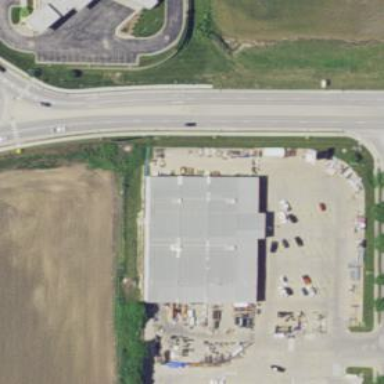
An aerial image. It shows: Retail building that serves as country store.